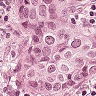
Metastatic tissue present: yes